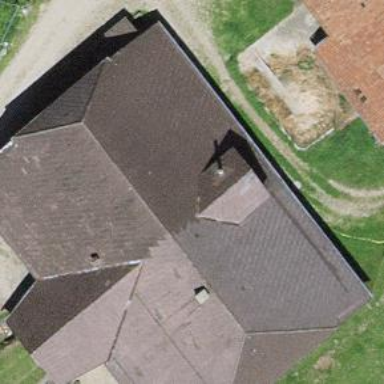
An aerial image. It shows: Farm building.